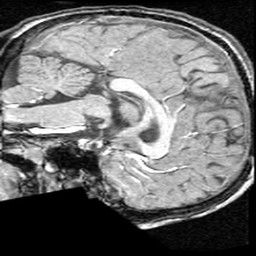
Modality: T1w
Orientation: sagittal
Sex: male
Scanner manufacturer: ge
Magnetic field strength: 1.5 T
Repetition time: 21 s
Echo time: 0.008 s